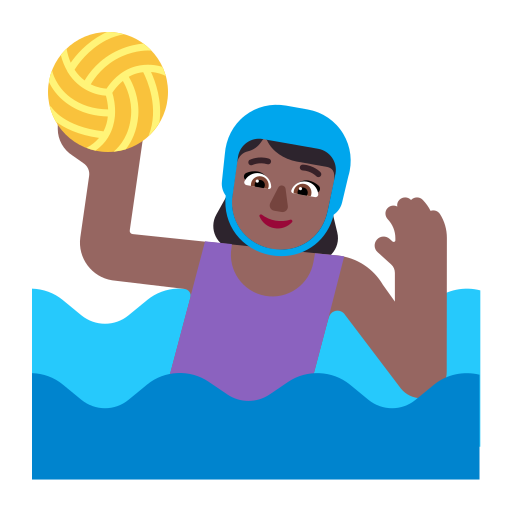
woman playing water polo flat  dark